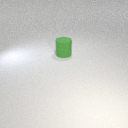
large green rubber cylinder